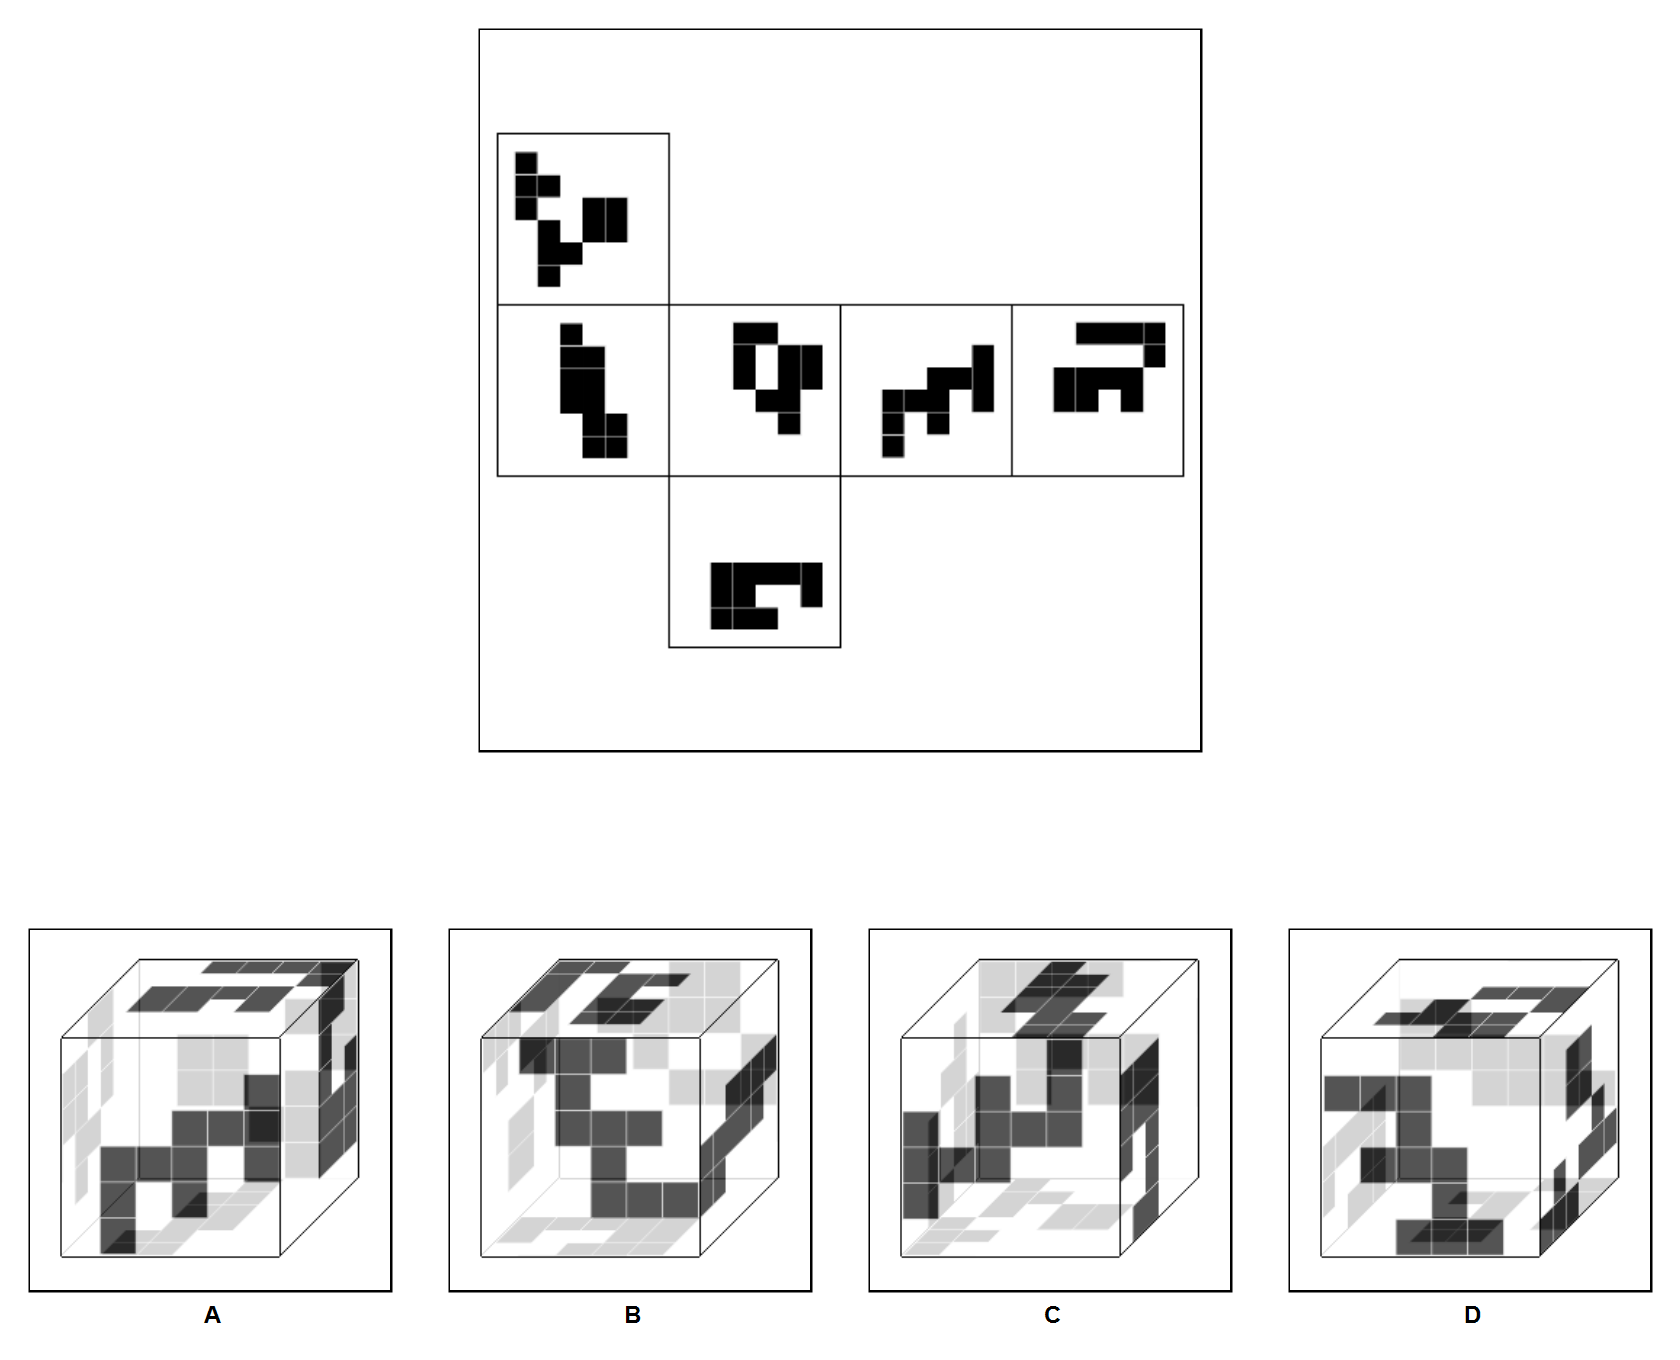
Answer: D